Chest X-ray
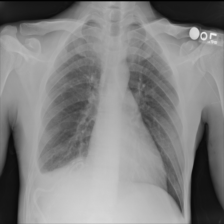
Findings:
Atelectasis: negative
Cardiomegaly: negative
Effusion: positive
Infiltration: negative
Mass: negative
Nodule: negative
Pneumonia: negative
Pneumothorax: negative
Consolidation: negative
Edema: negative
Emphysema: negative
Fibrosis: negative
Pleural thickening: negative
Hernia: negative